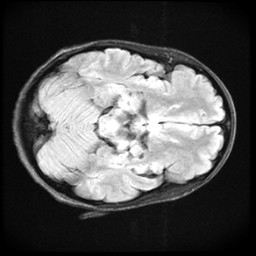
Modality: FLAIR
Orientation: axial
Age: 40
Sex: female
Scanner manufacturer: ge
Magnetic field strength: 3 T
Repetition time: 11 s
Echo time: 0.1497 s